Aerial crown-view tile of a tropical tree (Barro Colorado Island, Panama), acquired 20250818:
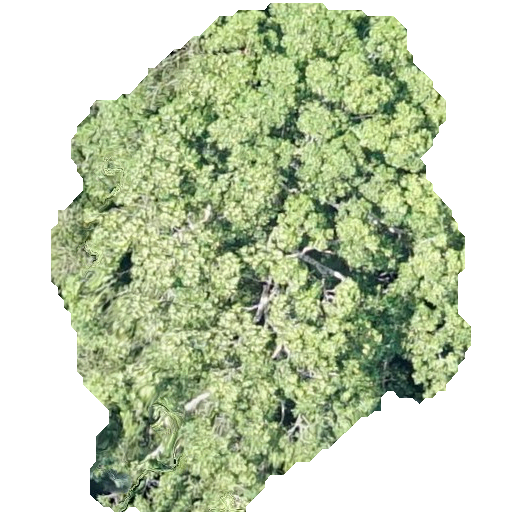
Species: Ocotea leptobotra
GBIF accepted scientific name: Ocotea leptobotra
Crown area: 227.421 m²